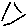
Label: triangle